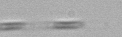
Label: Leptocylindrus